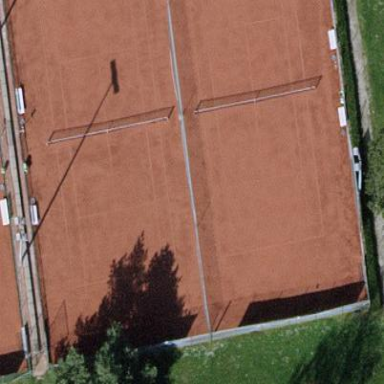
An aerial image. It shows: Synthetic tennis pitch for leisure sports.